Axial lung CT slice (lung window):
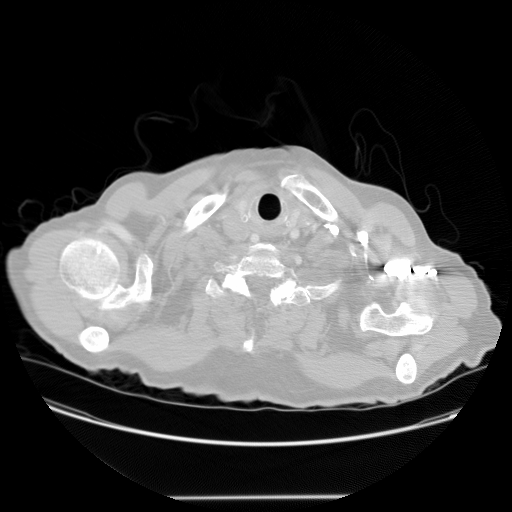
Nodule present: no